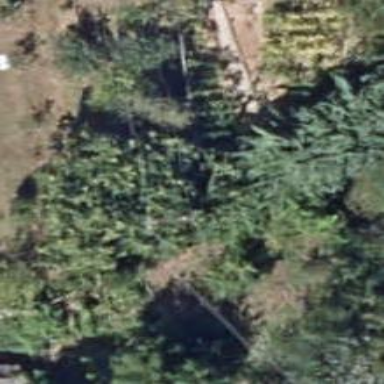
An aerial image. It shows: Fence.